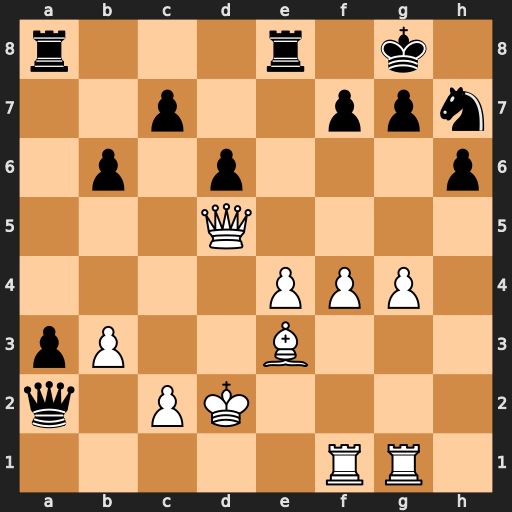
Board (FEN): r3r1k1/2p2ppn/1p1p3p/3Q4/4PPP1/pP2B3/q1PK4/5RR1
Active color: w
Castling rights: -
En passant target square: -
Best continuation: g5 c6 Qd3 c5 Ra1 Qb2 Rab1 hxg5 Rxb2